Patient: sex M, age 45
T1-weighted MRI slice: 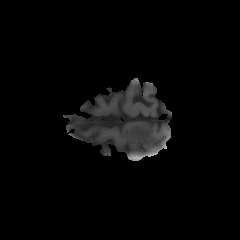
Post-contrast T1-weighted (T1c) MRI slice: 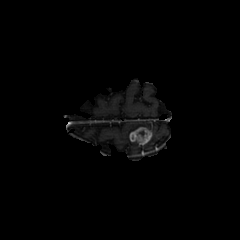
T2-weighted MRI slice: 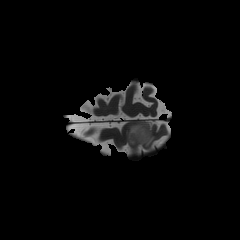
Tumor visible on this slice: yes
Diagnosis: Glioblastoma, IDH-wildtype
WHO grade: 4